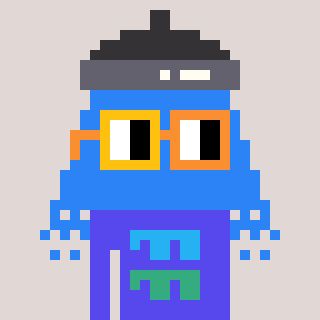
a pixel art character with square yellow and orange glasses, a shower-shaped head and a computerblue-colored body on a warm background